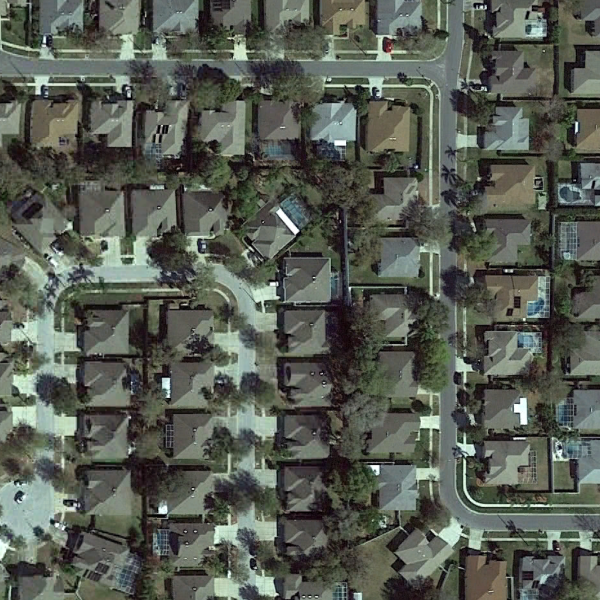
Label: DenseResidential